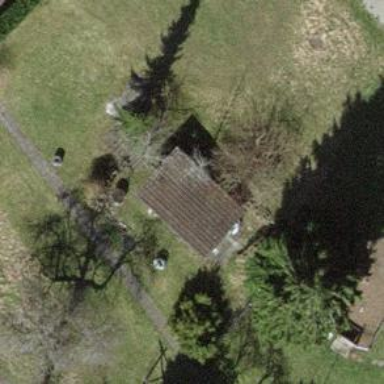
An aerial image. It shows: Shed building.